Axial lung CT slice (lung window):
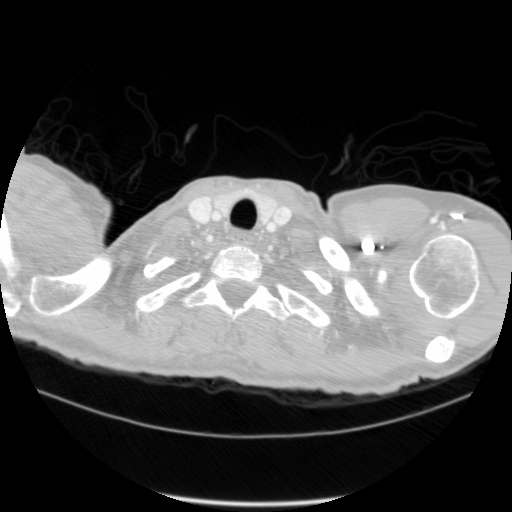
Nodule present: no